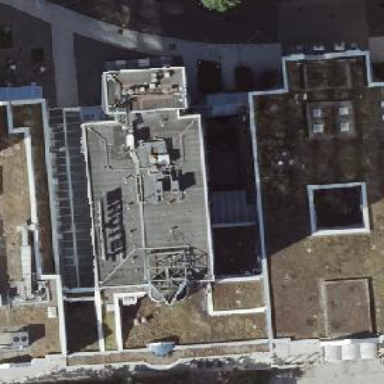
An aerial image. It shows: Part of building is shown in the image.